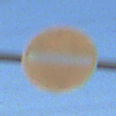
Verkehrszeichen: VerbotDerEinfahrt
Umgebung: Outdoor, Nature
Tageszeit: Dawn
Wetter: Clear
Licht: Natural
Jahreszeit: NotSpecified
Kontrast: LowContrast